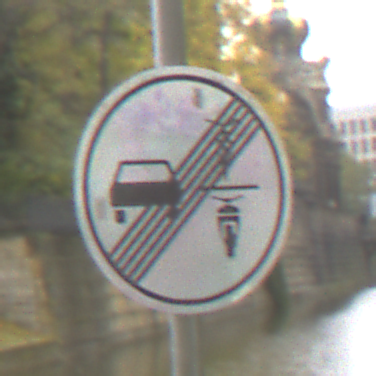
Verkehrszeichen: EndeVerbotUeberholenEinspurigeFahrzeuge
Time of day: MorningAfternoon
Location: Outdoor (Nature)
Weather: Overcast
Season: Autumn
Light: Natural